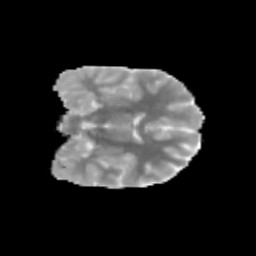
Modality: MD
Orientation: coronal
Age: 14
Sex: female
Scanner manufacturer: siemens
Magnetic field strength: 3 T
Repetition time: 3.8 s
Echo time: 0.07 s